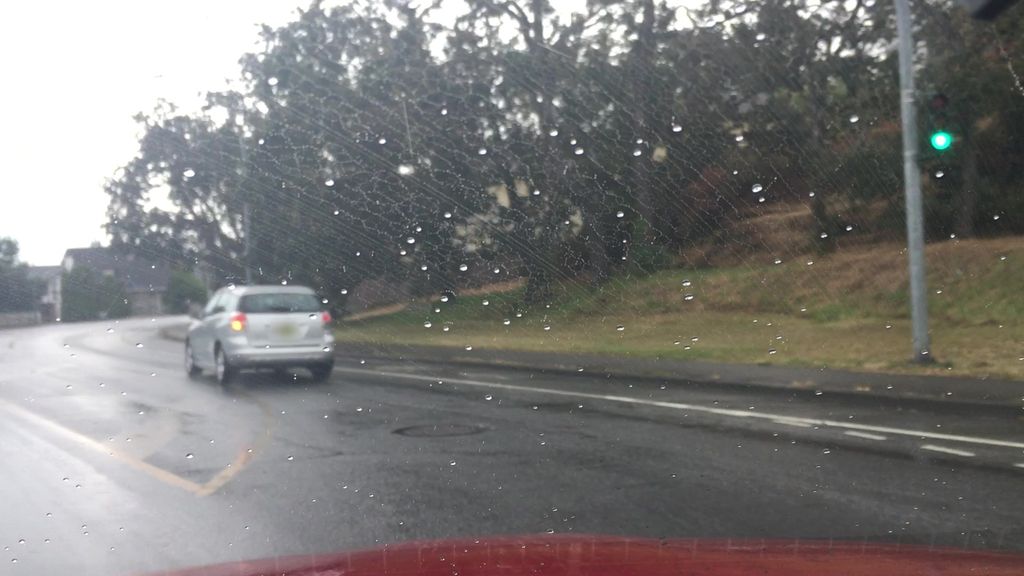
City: victoria